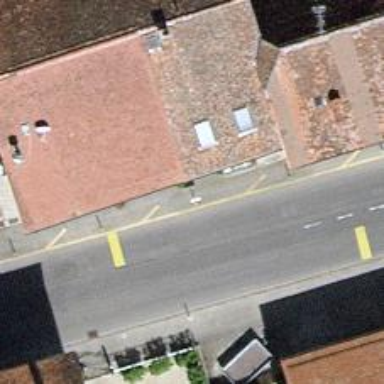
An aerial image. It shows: Bus stop with platform for public transport.